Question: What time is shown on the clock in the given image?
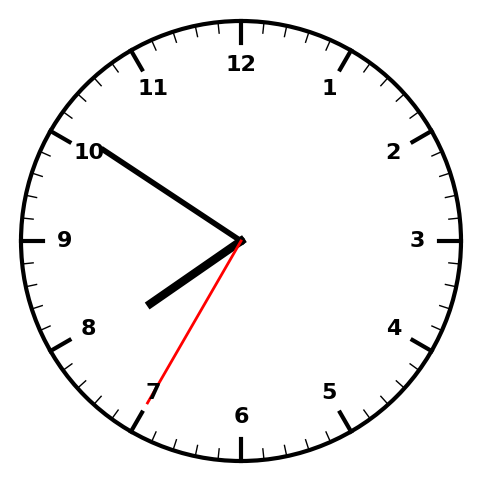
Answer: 07:50:35